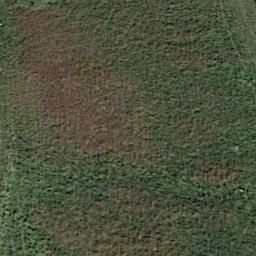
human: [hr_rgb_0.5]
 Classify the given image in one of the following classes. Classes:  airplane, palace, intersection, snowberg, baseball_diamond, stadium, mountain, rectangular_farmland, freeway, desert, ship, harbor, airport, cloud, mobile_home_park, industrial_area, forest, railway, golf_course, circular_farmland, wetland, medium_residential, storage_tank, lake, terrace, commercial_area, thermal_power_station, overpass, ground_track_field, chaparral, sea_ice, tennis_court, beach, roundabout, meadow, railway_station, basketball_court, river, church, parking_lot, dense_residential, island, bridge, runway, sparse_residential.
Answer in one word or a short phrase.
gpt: meadow